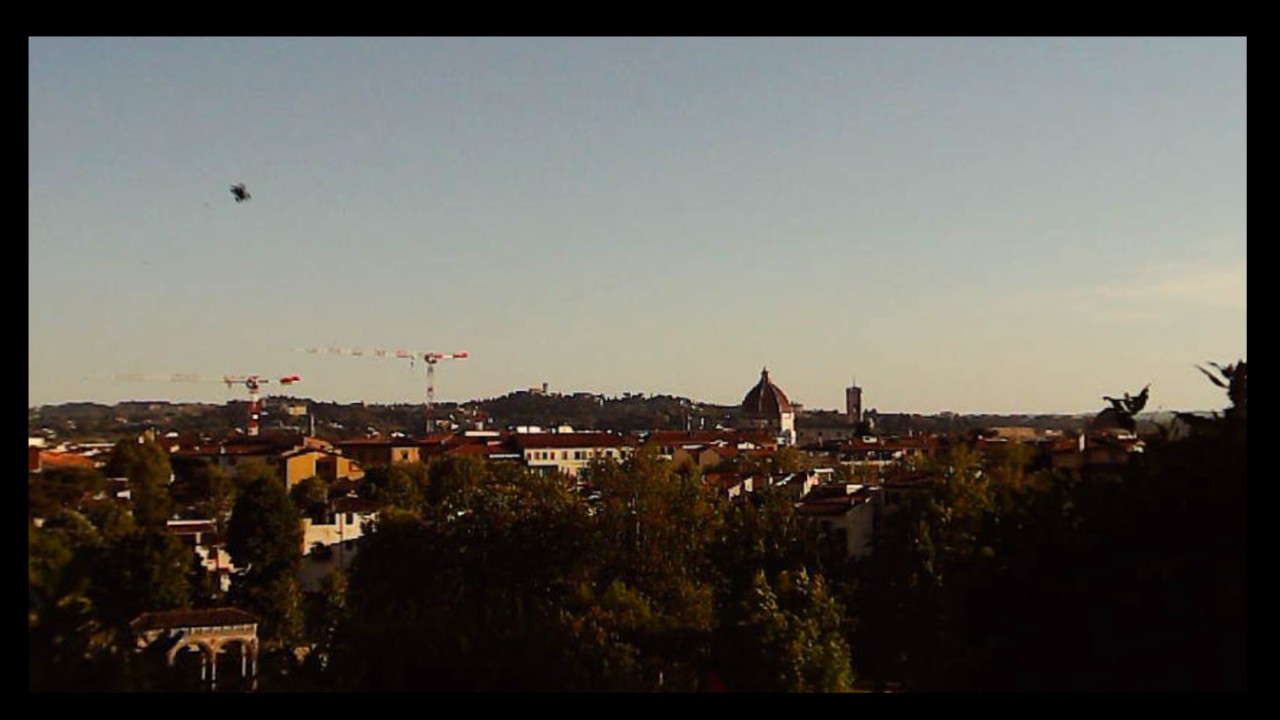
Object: Betafpv air75